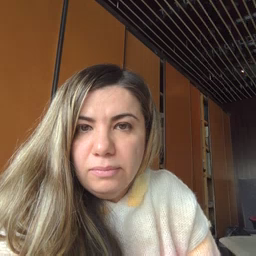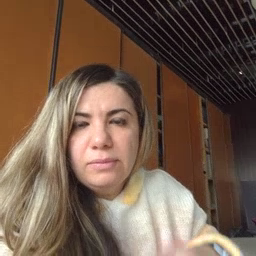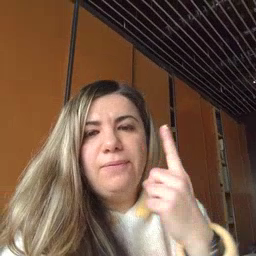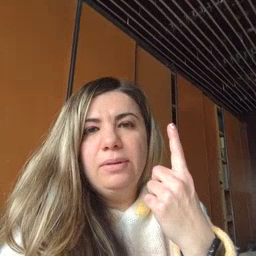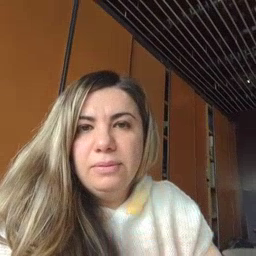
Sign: first